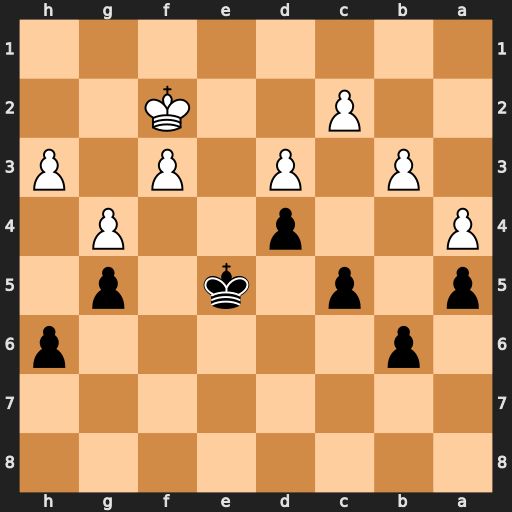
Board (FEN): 8/8/1p5p/p1p1k1p1/P2p2P1/1P1P1P1P/2P2K2/8
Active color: b
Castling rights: -
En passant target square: -
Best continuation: Kf4 Kg2 Ke3 Kg3 Kd2